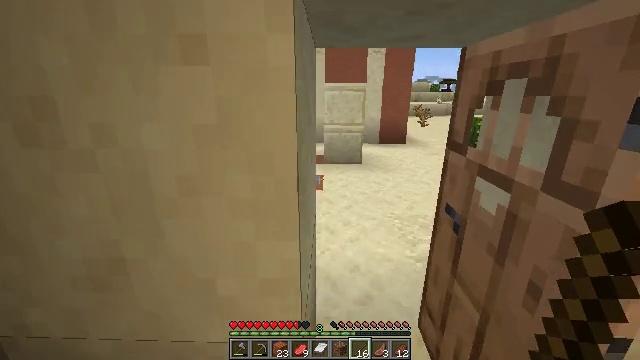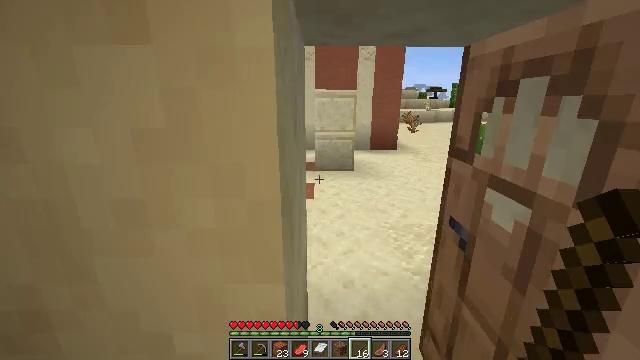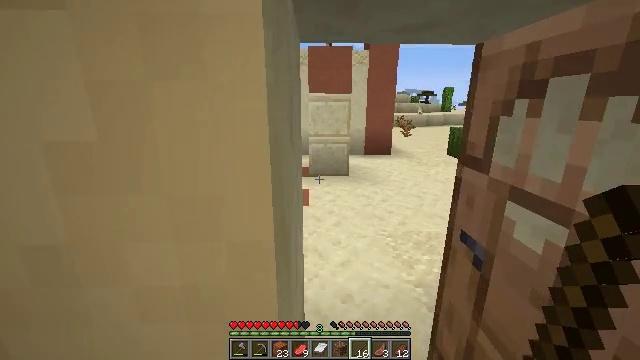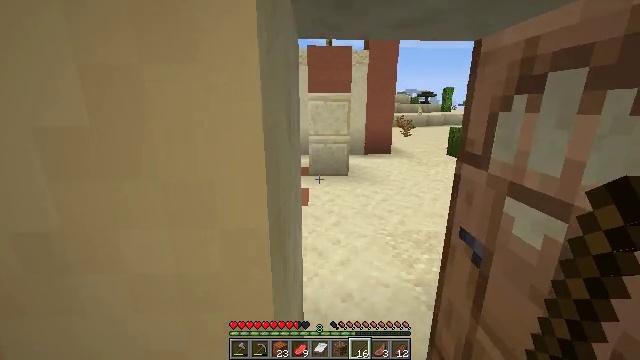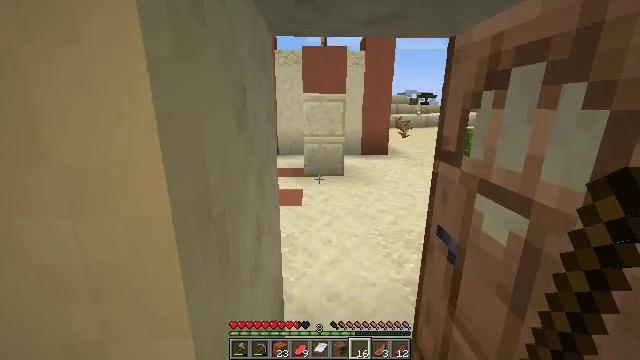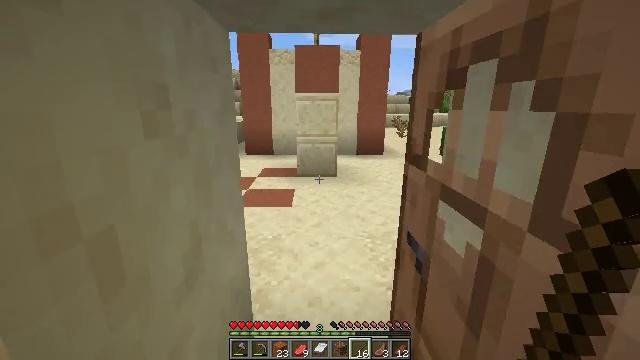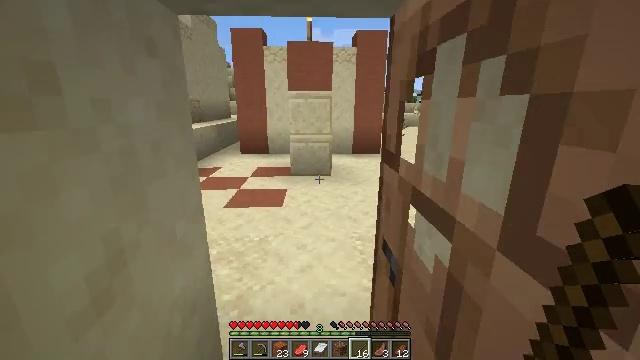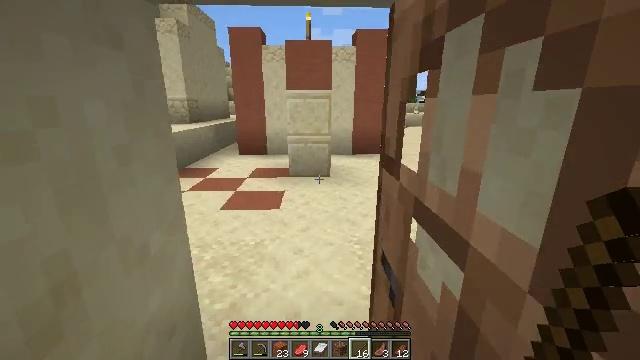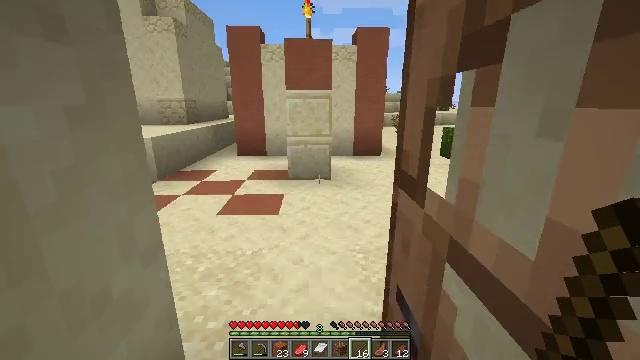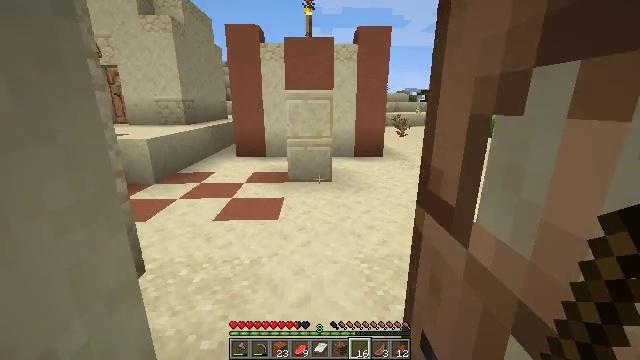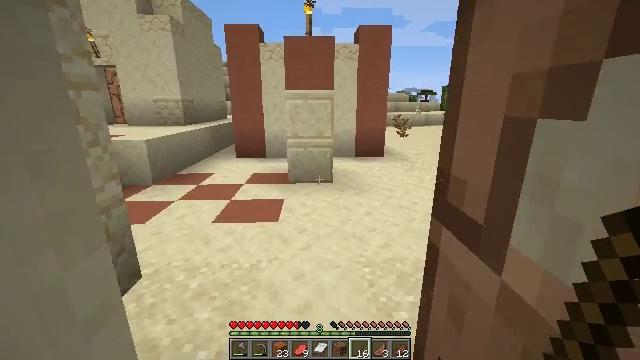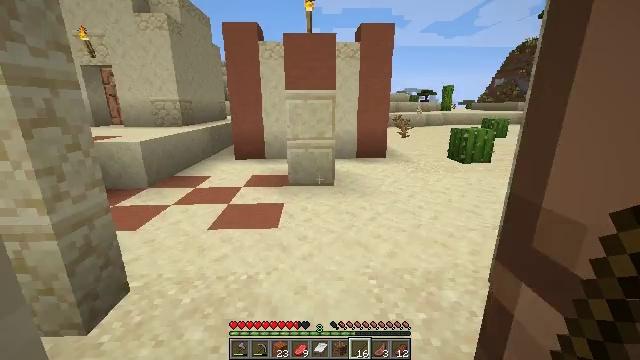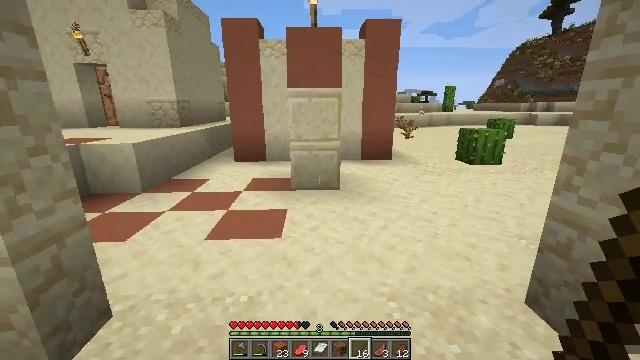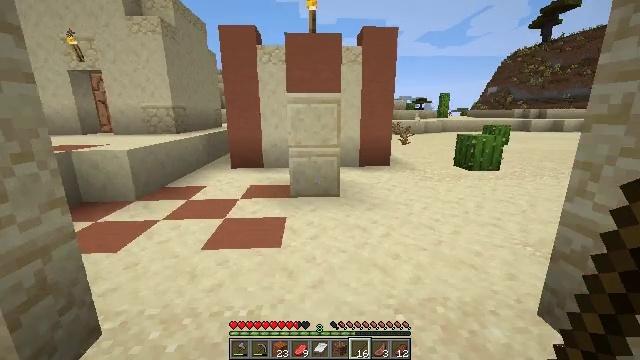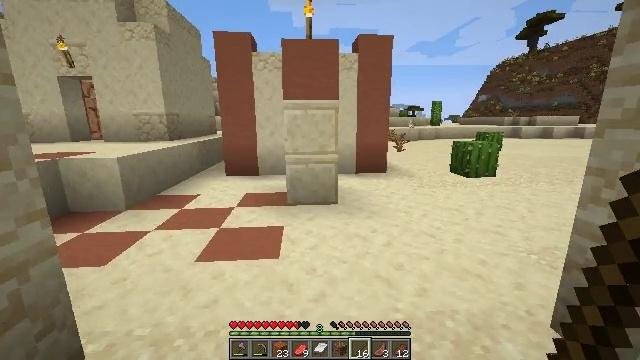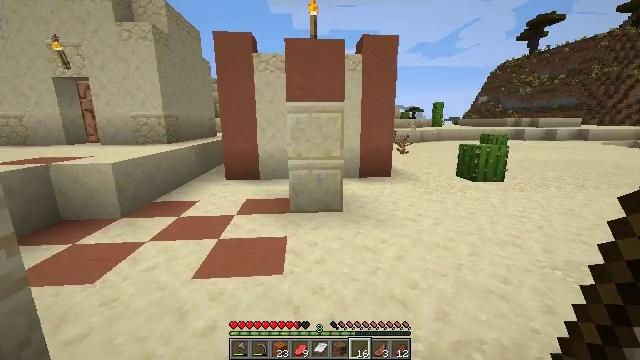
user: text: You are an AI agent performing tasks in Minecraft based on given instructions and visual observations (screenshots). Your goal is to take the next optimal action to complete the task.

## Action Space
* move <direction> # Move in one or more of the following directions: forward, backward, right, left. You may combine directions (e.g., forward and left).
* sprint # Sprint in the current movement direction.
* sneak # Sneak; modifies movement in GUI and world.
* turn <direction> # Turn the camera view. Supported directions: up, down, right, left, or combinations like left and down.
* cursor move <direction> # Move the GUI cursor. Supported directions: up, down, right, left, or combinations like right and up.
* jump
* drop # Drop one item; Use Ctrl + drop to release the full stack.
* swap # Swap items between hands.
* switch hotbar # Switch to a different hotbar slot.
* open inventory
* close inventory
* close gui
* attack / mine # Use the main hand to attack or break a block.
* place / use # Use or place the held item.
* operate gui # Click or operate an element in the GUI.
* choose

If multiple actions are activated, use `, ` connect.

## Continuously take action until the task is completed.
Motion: motion action
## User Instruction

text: Attack the cyan bed to break it.
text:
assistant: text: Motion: move forward, turn right and up
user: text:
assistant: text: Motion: move forward, turn right
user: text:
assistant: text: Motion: move forward and move right
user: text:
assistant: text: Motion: move forward and move right
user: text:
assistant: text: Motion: move forward and move right
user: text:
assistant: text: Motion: move forward and move right
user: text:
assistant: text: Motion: move forward and move right
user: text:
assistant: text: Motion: move forward
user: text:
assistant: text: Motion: move forward
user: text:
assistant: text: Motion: move forward
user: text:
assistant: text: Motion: move forward
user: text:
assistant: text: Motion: move forward and move left
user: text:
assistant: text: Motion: move forward and move left, turn up
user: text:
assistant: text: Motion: move forward and move left, turn right and up
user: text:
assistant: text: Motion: move forward and move left
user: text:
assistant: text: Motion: move forward
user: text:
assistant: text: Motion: move forward
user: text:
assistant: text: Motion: move forward and move left
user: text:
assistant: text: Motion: move forward and move left
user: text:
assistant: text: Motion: move forward and move left
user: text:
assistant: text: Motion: move forward and move left
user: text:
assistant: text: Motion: move forward and move left, turn left and up
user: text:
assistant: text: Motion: move forward and move left, turn left and up
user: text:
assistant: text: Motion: move forward, turn left and up
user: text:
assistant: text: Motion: move forward, turn left
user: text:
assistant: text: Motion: move forward and move left
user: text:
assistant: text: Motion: move forward and move left
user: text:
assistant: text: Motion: move forward and move left, turn right
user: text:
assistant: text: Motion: move forward and move left, turn right
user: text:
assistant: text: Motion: move forward and move left